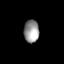
Tissue: lung
Cell type: Epithelial cells
Senescence score: 0.6794
Nuclear area (px): 336
Mean DAPI intensity: 150.67